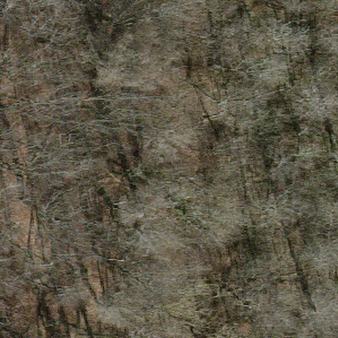
Label: other